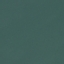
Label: SeaLake